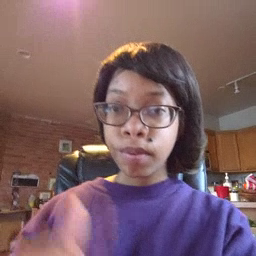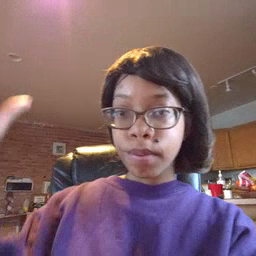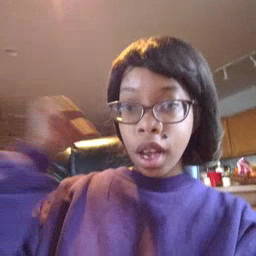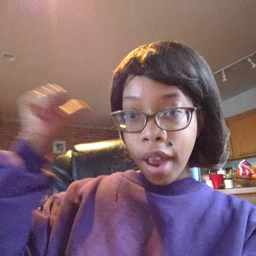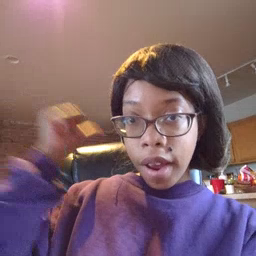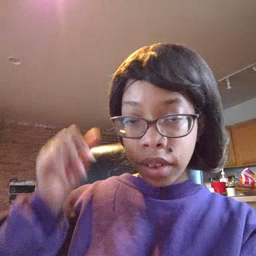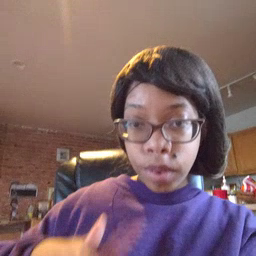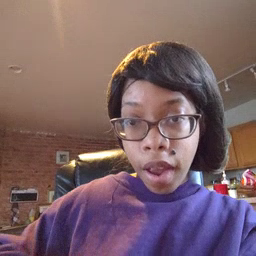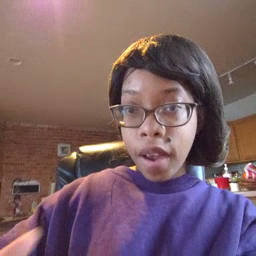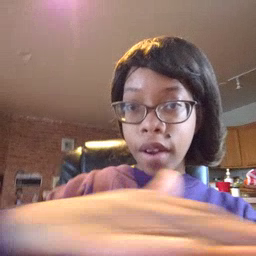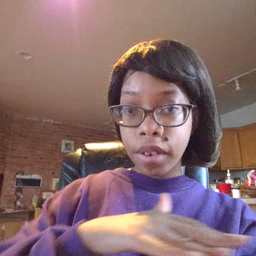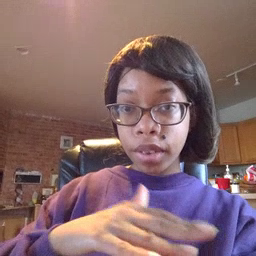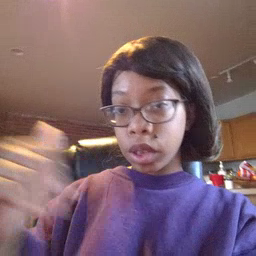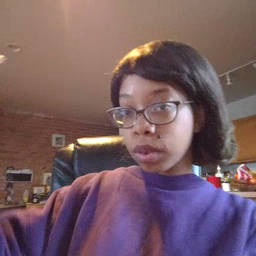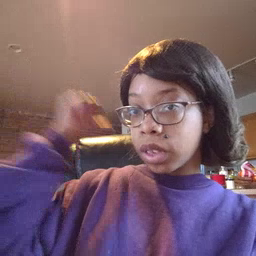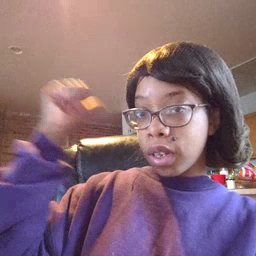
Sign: backyard